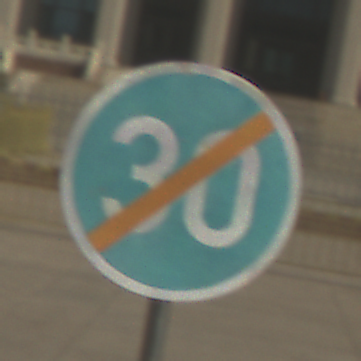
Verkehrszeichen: EndeMindestgeschwindigkeit
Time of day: MorningAfternoon
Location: Outdoor (Suburban)
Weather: Clear
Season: NotSpecified
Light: Natural